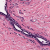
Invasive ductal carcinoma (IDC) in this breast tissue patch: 0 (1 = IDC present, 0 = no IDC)